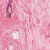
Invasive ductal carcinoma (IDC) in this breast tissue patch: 0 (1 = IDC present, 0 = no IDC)